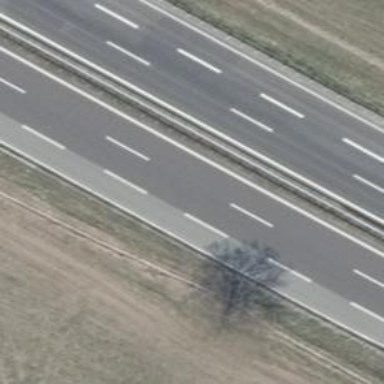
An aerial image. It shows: Asphalt motorway.